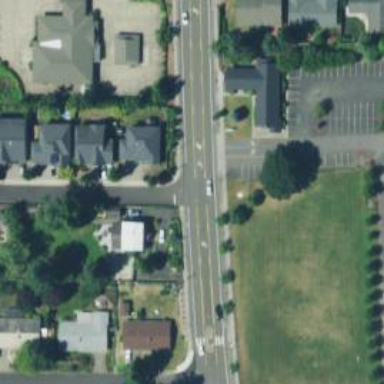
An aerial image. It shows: Residential road with sidewalk on the left.